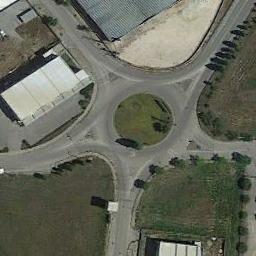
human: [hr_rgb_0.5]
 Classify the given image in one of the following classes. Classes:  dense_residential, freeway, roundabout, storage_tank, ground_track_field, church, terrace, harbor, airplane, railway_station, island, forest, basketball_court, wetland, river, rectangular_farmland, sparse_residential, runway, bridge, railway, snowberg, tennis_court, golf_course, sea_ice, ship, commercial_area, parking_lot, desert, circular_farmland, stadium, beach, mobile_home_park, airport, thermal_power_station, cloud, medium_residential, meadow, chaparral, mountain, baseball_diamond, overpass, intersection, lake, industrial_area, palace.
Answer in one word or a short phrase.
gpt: roundabout